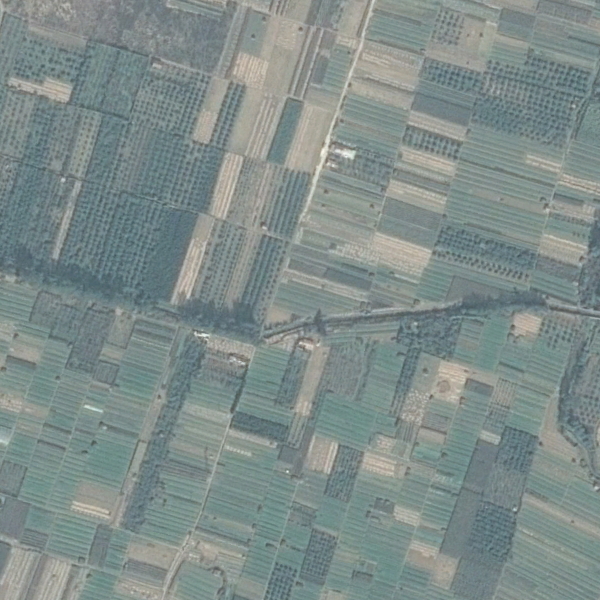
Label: Farmland